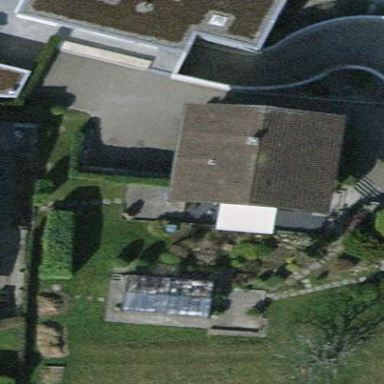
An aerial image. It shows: Detached building.